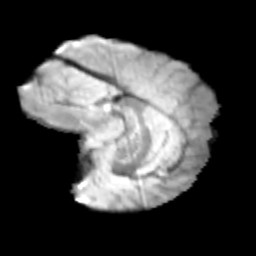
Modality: T2w
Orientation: sagittal
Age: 12
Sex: male
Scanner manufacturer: siemens
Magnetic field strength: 3 T
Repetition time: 3.8 s
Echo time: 0.07 s